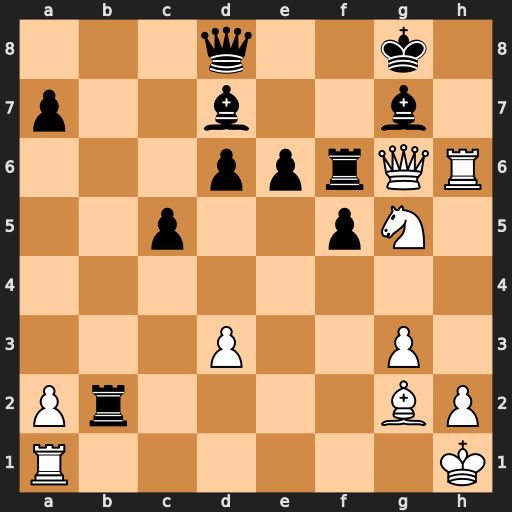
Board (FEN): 3q2k1/p2b2b1/3pprQR/2p2pN1/8/3P2P1/Pr4BP/R6K
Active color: w
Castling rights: -
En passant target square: -
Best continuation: Rh8+ Kxh8 Qh7#